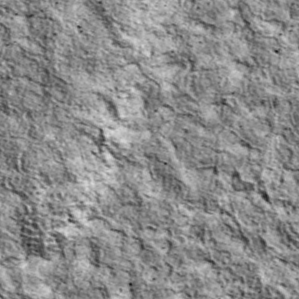
Label: non_frost